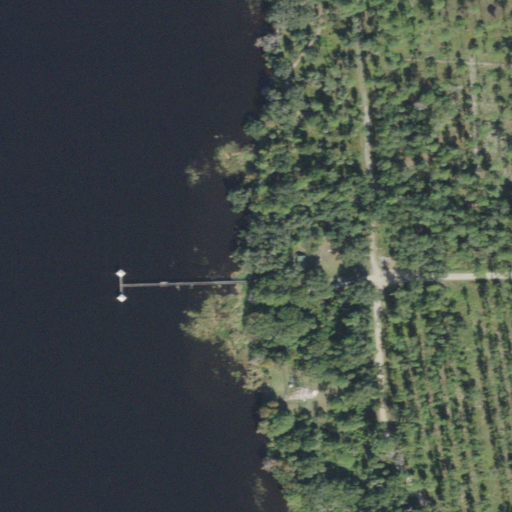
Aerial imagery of cape in Florida named Ninemile Point containing evergreen forest, open water, herbaceous wetlands, open development, and woody wetlands